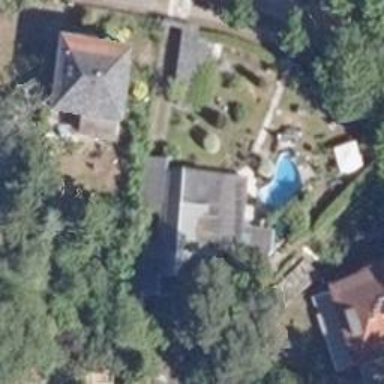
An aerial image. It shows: Detached building.